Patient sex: M
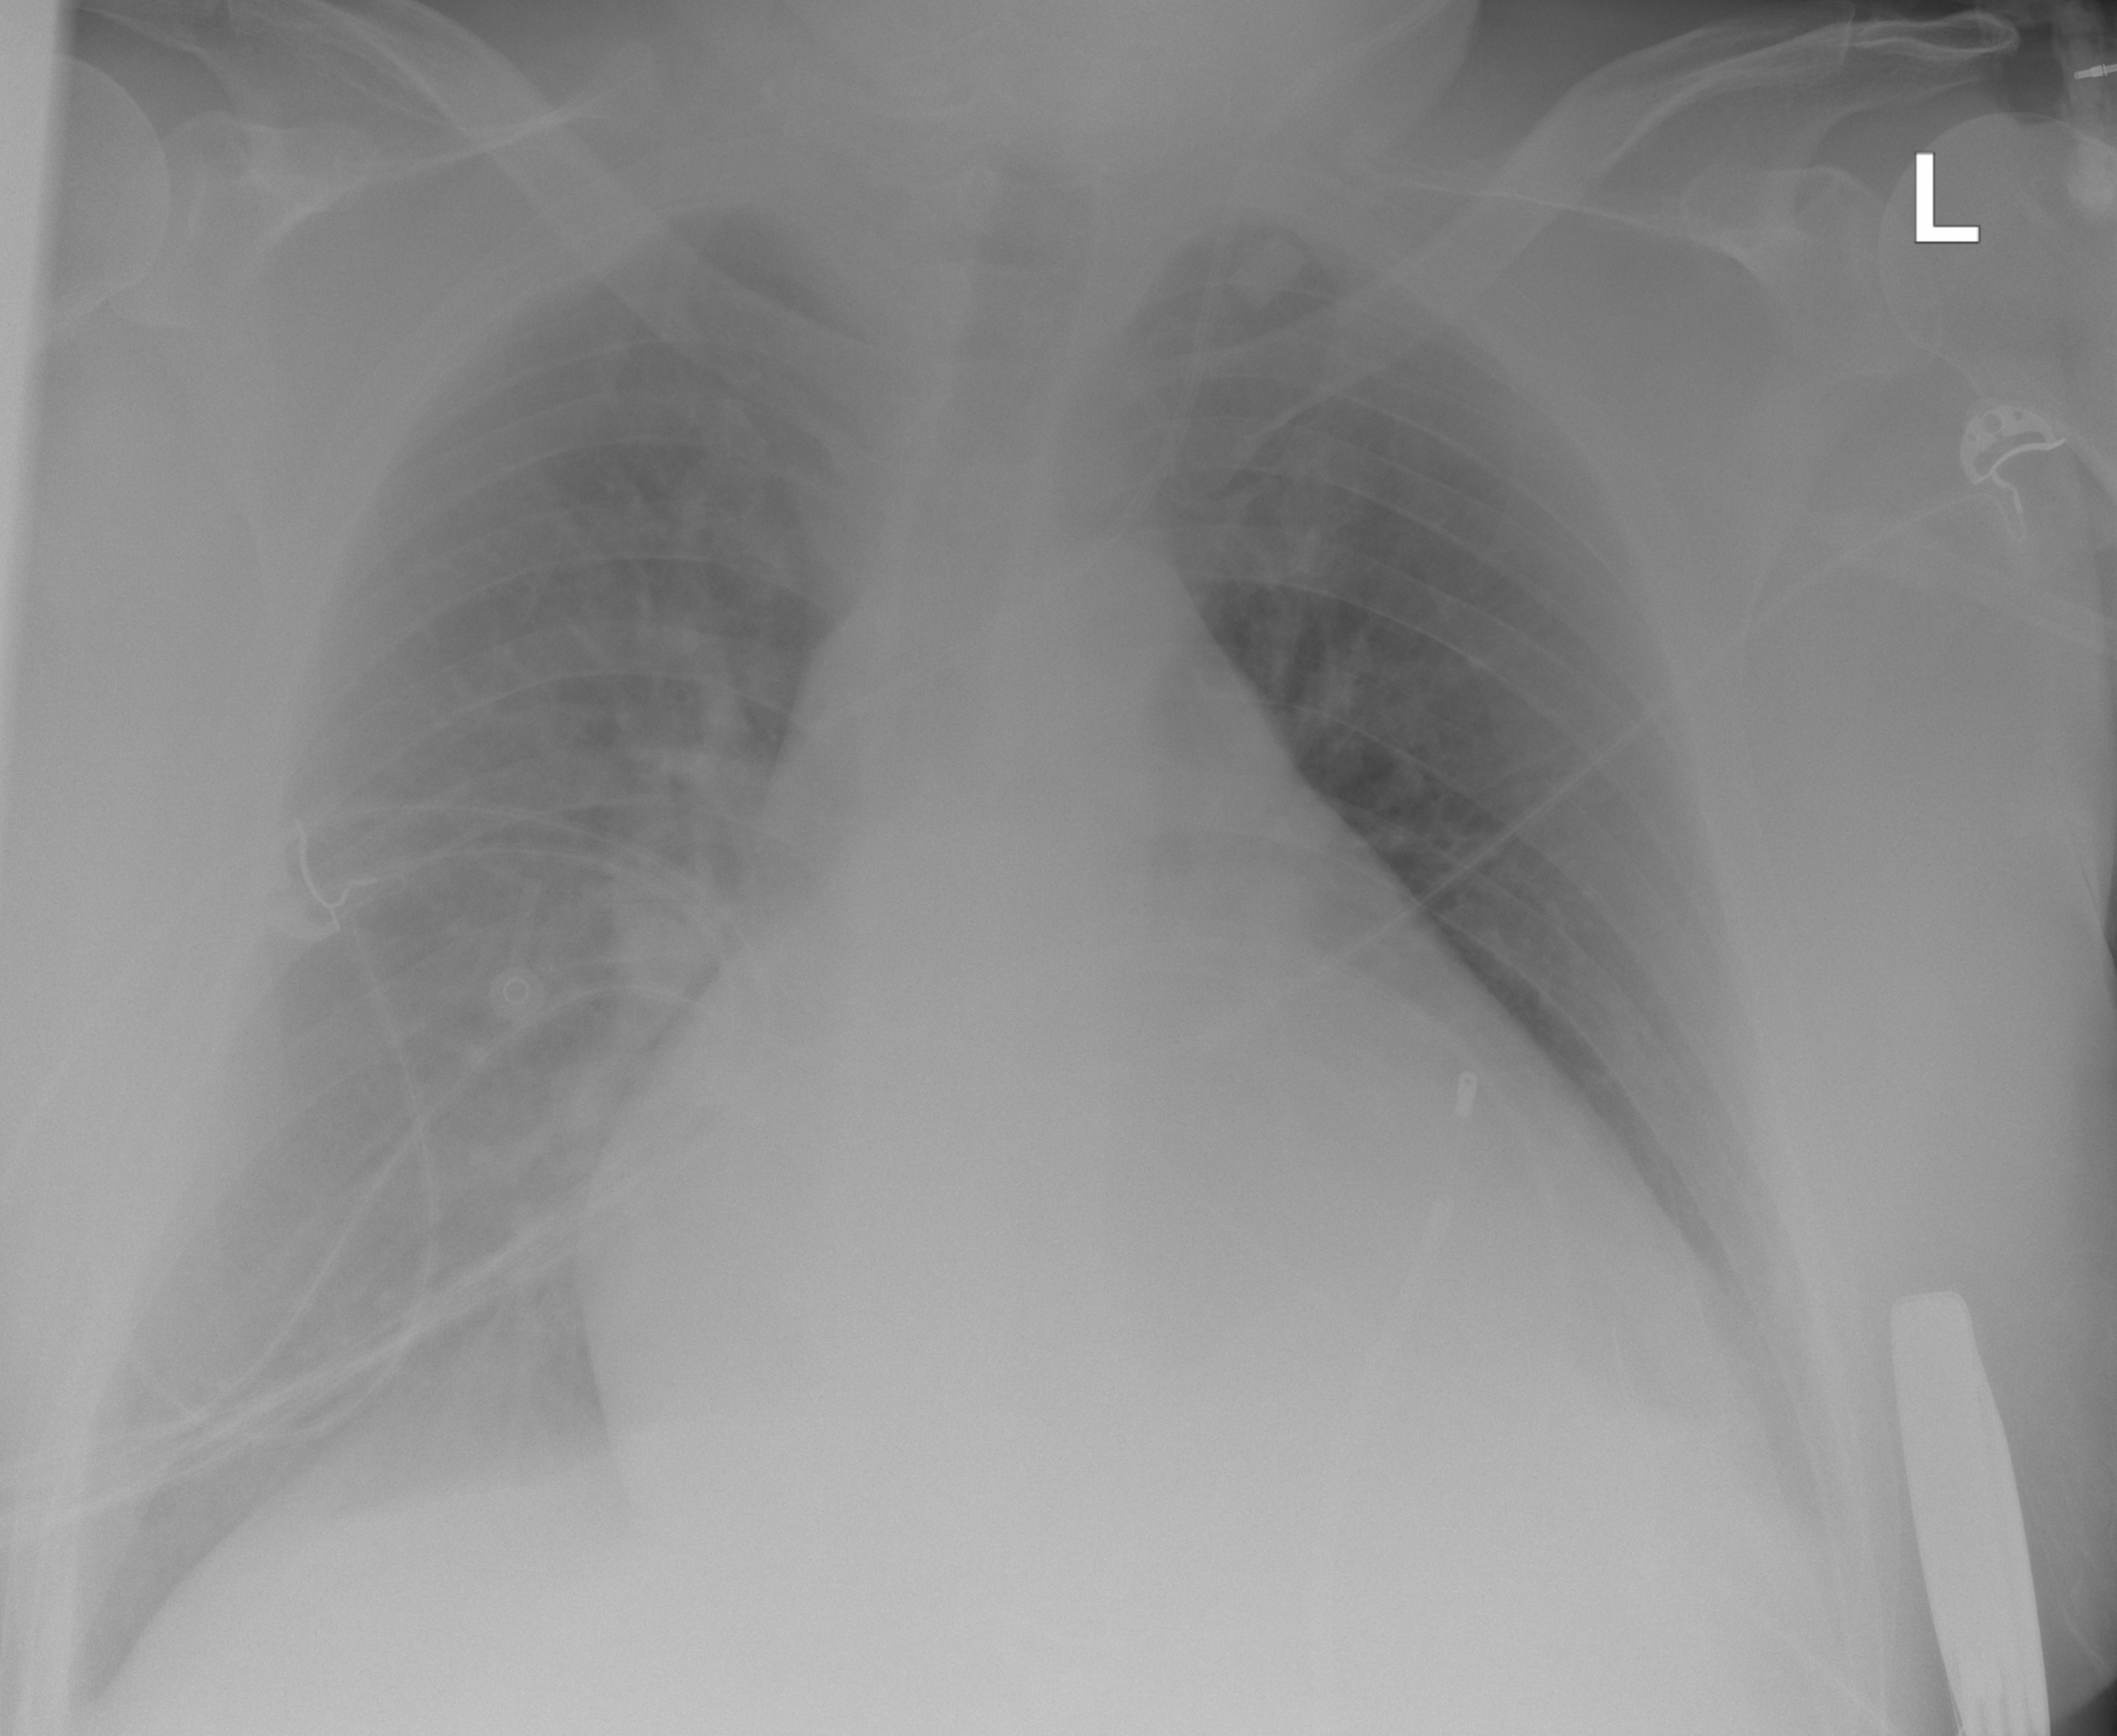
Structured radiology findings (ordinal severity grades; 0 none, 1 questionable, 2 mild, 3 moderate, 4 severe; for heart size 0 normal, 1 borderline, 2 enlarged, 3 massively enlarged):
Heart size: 3
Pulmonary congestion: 0
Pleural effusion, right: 1
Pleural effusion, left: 1
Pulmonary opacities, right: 0
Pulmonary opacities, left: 0
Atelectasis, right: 0
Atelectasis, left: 0